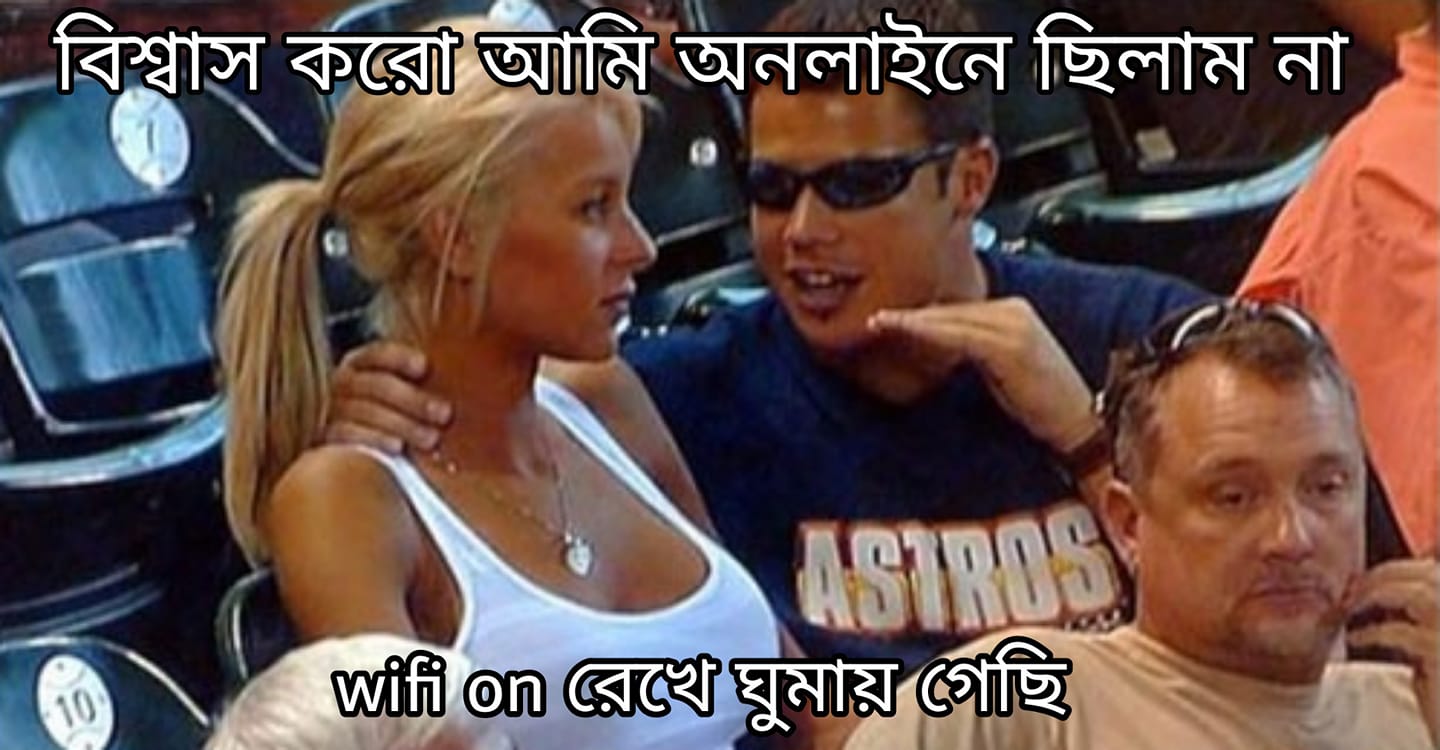
Caption: বিশ্বাস করো আমি অনলাইনে ছিলাম না  Wifi on  রেখে ঘুমায় গেছি
Label: non-hate